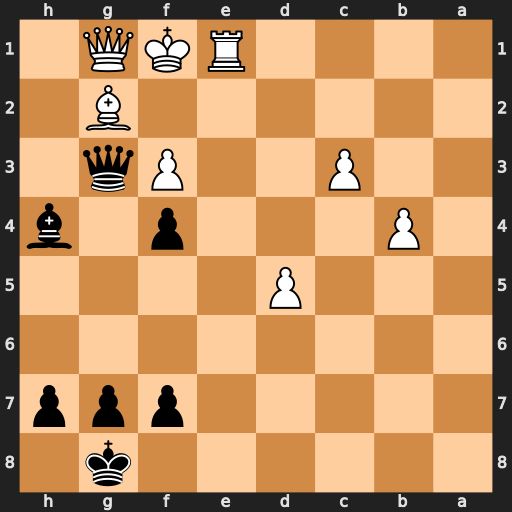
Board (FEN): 6k1/5ppp/8/3P4/1P3p1b/2P2Pq1/6B1/4RKQ1
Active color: b
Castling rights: -
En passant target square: -
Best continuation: Qxe1#